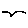
Label: bird